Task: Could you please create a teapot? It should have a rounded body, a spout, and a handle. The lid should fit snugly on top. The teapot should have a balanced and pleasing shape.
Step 82:
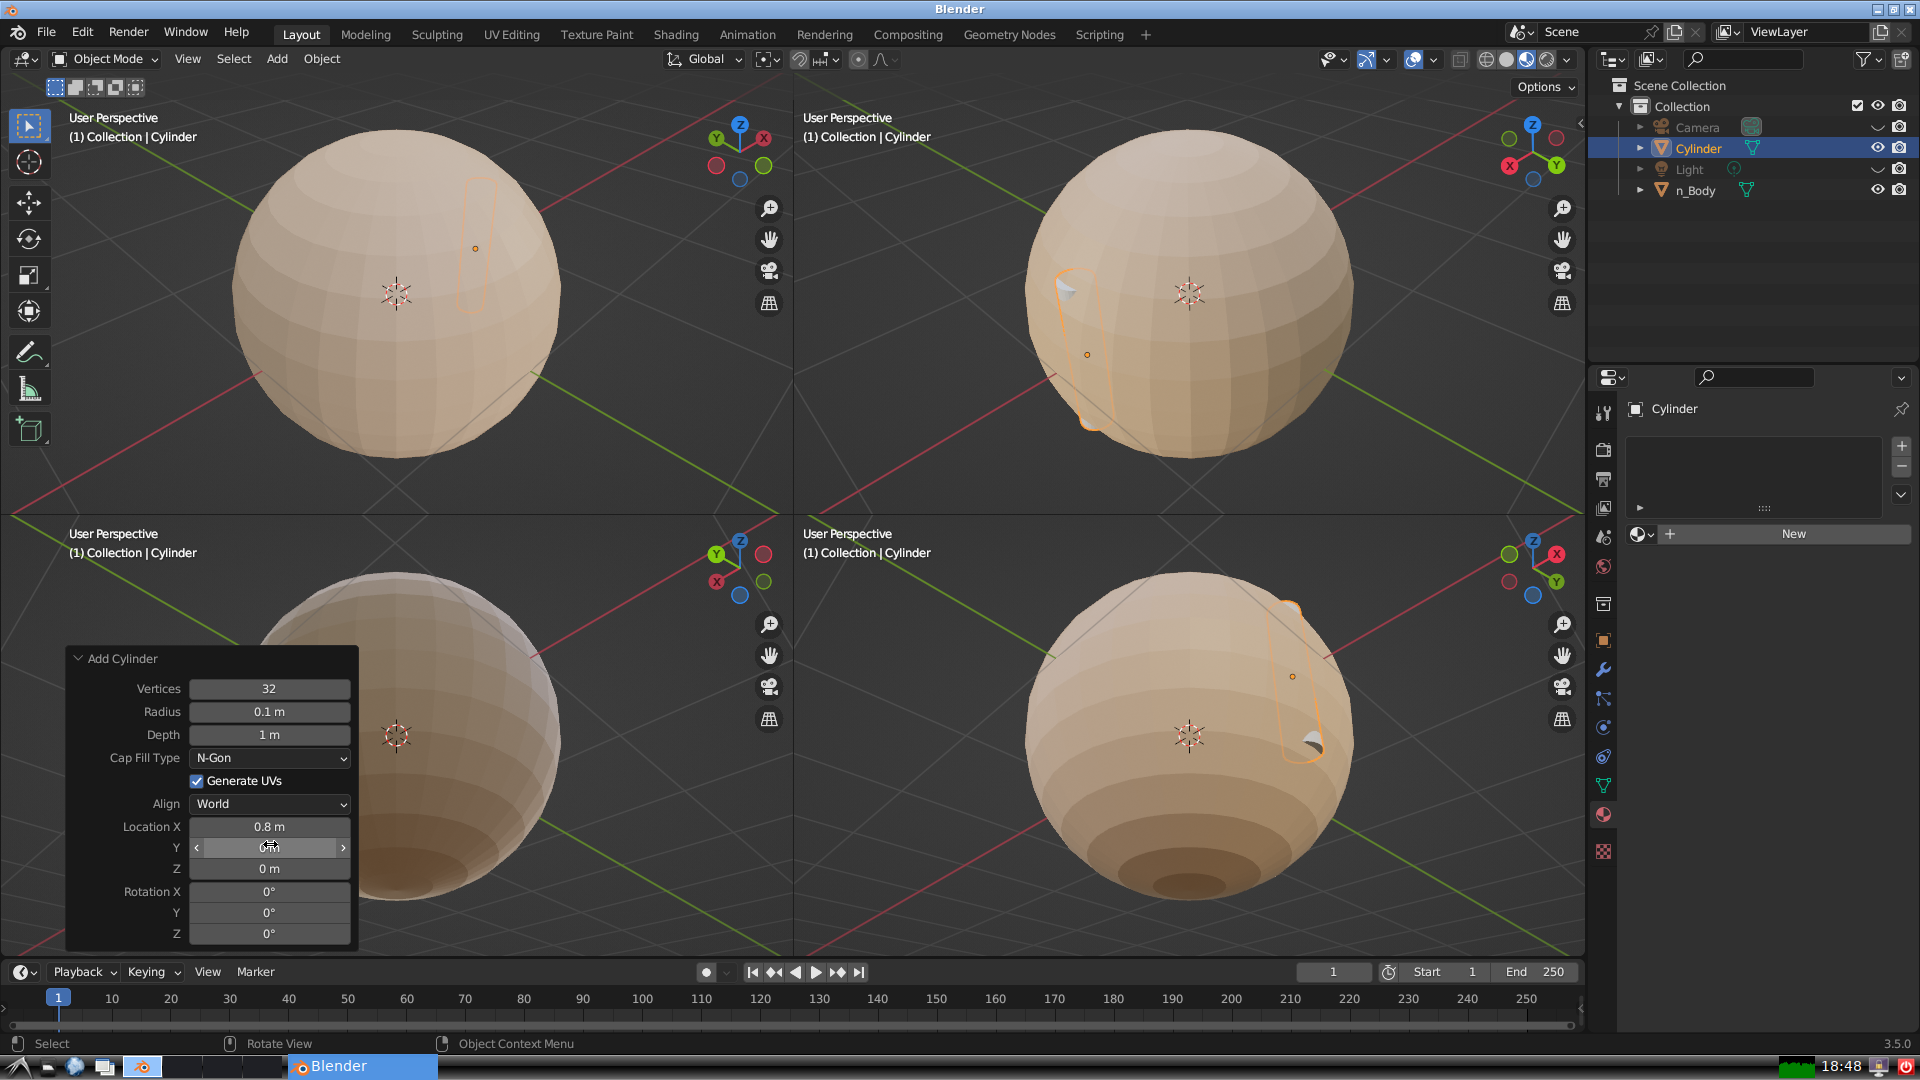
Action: {"mouse_move": [270, 868]}